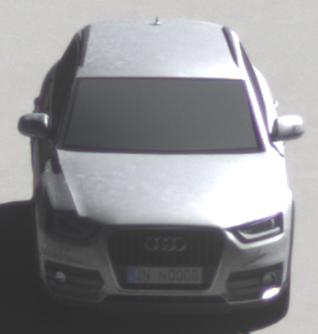
Make: Audi
Model: Q3 1.4 TFSI
Detailed model: Q3 (8U)
Model produced from: 2013/07
Model produced until: 2014/10
Doors: 5
Color: white
Road condition: dry road
Daytime: morning or afternoon
Contrast: high contrast